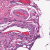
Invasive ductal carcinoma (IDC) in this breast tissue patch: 0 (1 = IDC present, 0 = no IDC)